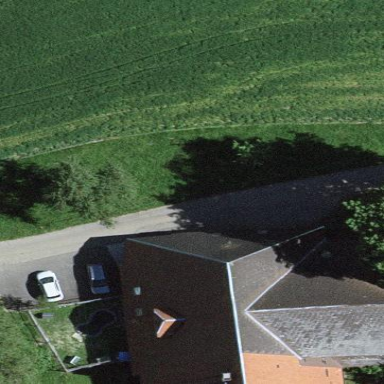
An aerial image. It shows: Farm building.